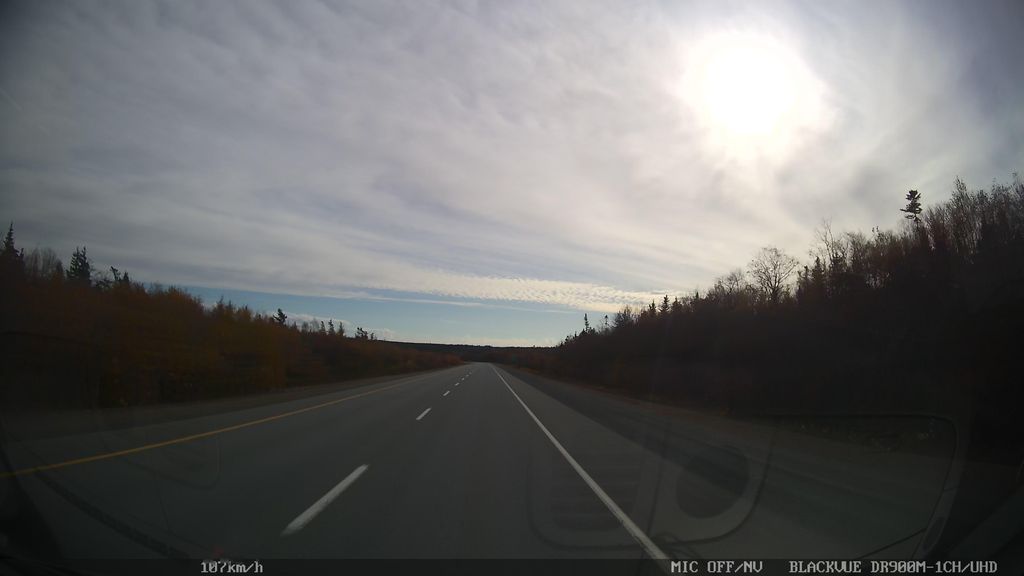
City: halifax